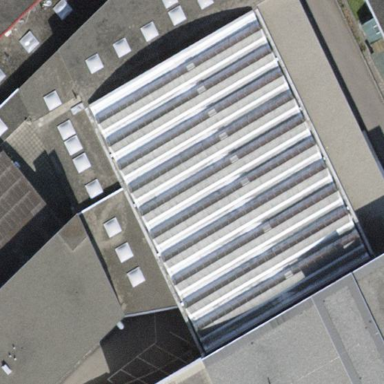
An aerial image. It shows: Industrial building.